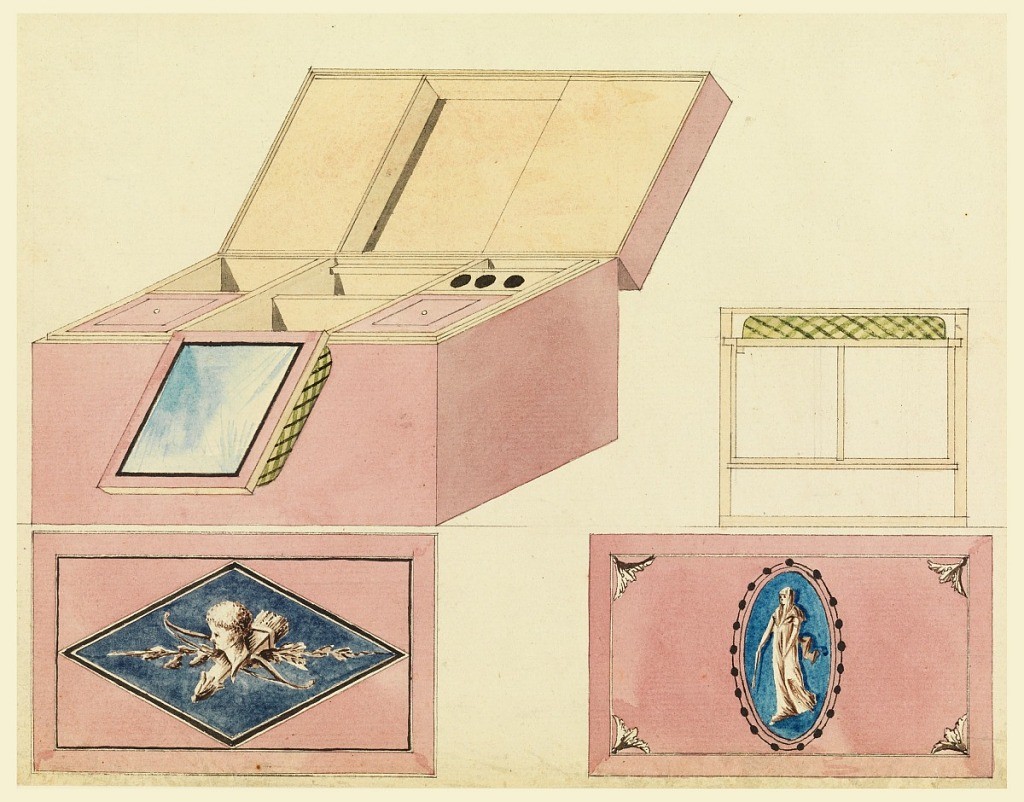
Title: Designs for Two Toilet Boxes
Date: ca. 1805
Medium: Pen and black ink, brush and watercolor on paper
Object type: Drawing
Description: A toilet box, with lid open is shown in isometric projection. Below, lid, with painted lozenge with motif of Cupid's head, bow and quiver. Right, another box shown in plan, and below, the lid with oval medallion of a standing vessel.